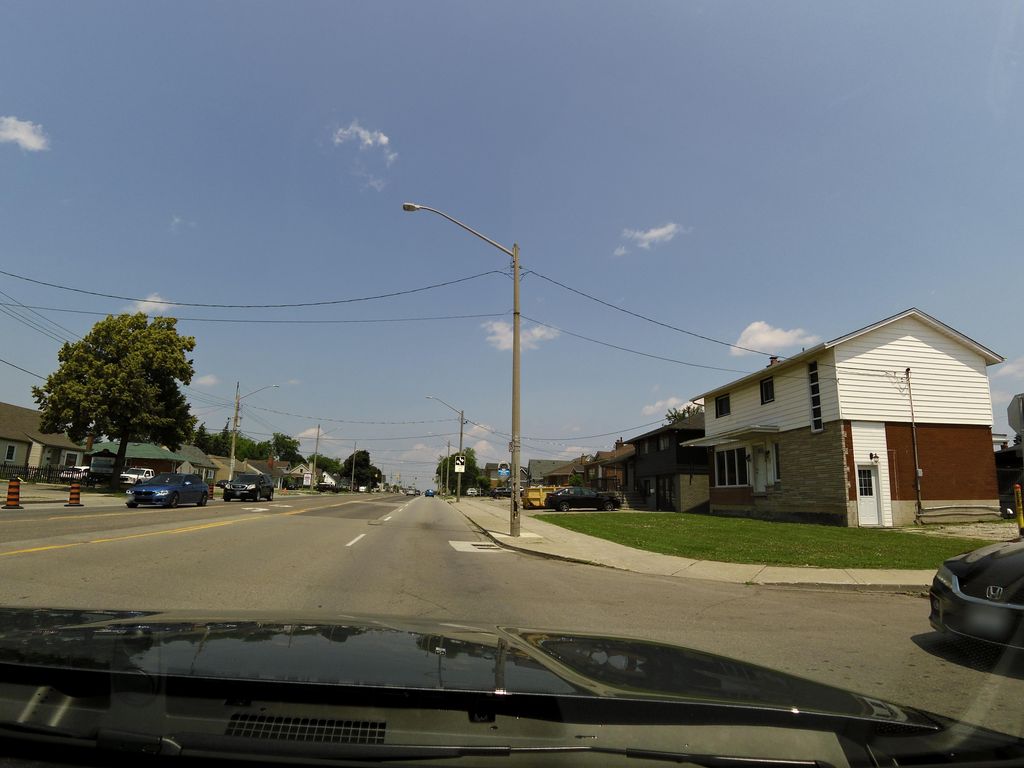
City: hamilton